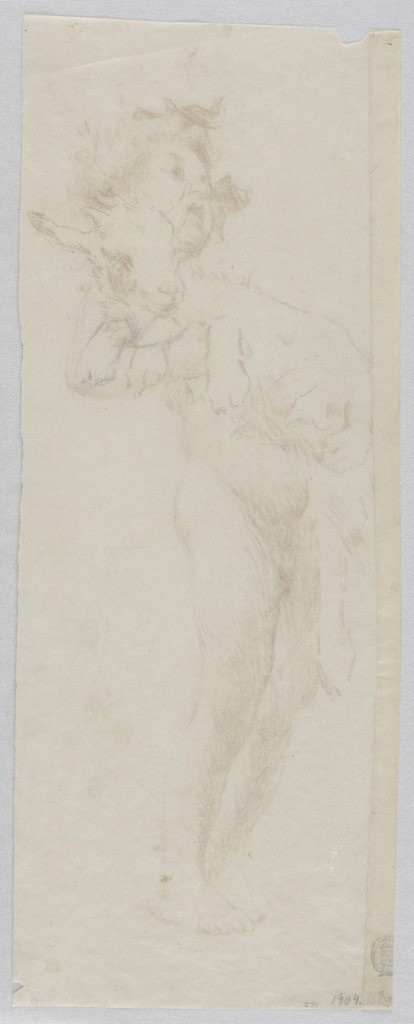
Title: Study for standing boy with kid, “Vintage Festival,” Mendelssohn Glee Club, New York, NY
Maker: Robert Frederick Blum, American, 1857–1903
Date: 1895–1898
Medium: Brown, black pastel crayon on tracing paper
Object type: Drawing
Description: Young male figure standing slightly turned, holding kid with both arms; Alterations in black pastel crayon to change the position of the kid's leg. The same motif as 1904-16-10-a is shown in brown and has been altered with black crayon interpreting the foreleg in the hand as the right one and showing the left foreleg in the boy's elbow.